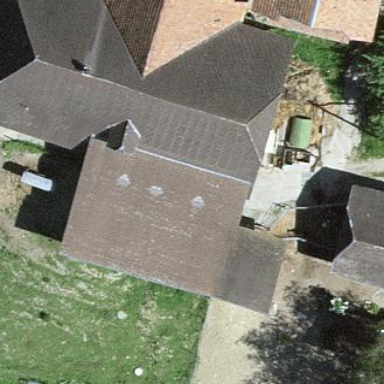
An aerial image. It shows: Farm building.